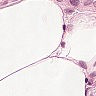
Metastatic tissue present: no